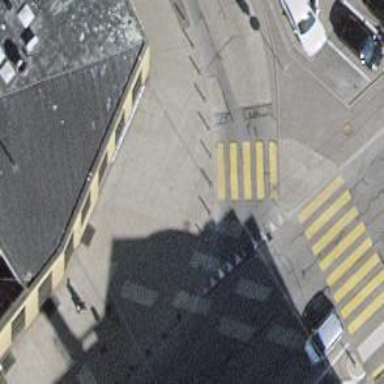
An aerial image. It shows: Uncontrolled zebra crossing on the road.